The image folds the raw vibration samples of a bearing signal into a 2-D grayscale square (signal-to-image encoding). Diagnose the bearing from this image, choosing from: normal, inner_race, outer_race, ball.
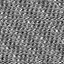
Answer: outer_race